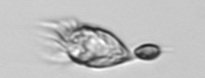
Label: Paratontonia_gracillima